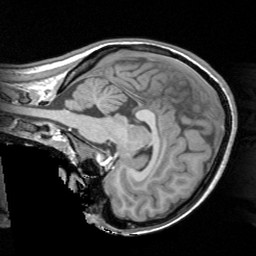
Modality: T1w
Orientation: sagittal